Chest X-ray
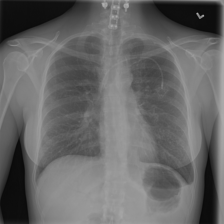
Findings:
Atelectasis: negative
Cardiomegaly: negative
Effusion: negative
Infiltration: positive
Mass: negative
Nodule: negative
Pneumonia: negative
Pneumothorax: negative
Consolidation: negative
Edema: negative
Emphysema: negative
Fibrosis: negative
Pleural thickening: negative
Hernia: negative